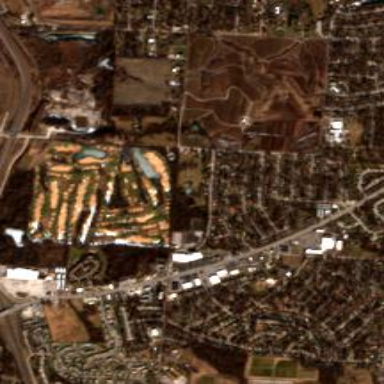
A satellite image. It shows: Golf course.